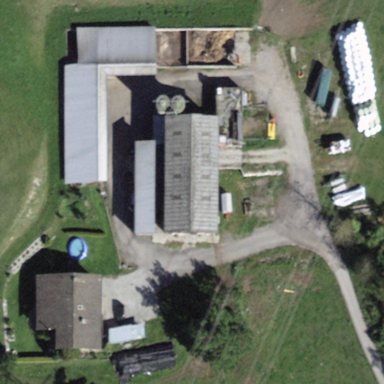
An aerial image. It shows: Farmyard area.